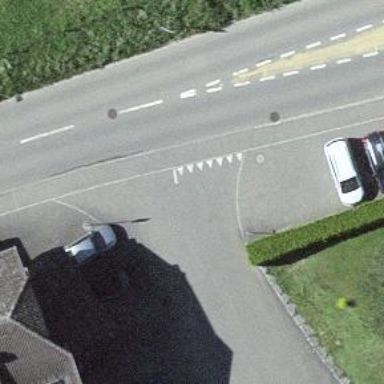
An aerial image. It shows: Road with "give way" sign.